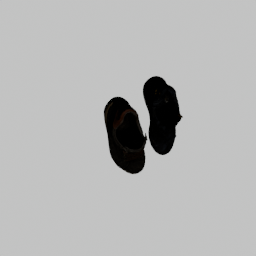
Label: people